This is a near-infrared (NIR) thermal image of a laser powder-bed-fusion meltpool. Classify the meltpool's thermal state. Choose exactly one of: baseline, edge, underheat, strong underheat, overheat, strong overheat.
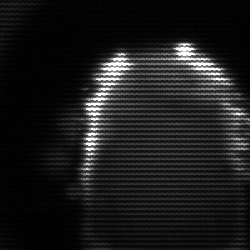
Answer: baseline